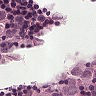
Metastatic tissue present: yes